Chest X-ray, PA view. Patient: 47 years old, sex M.
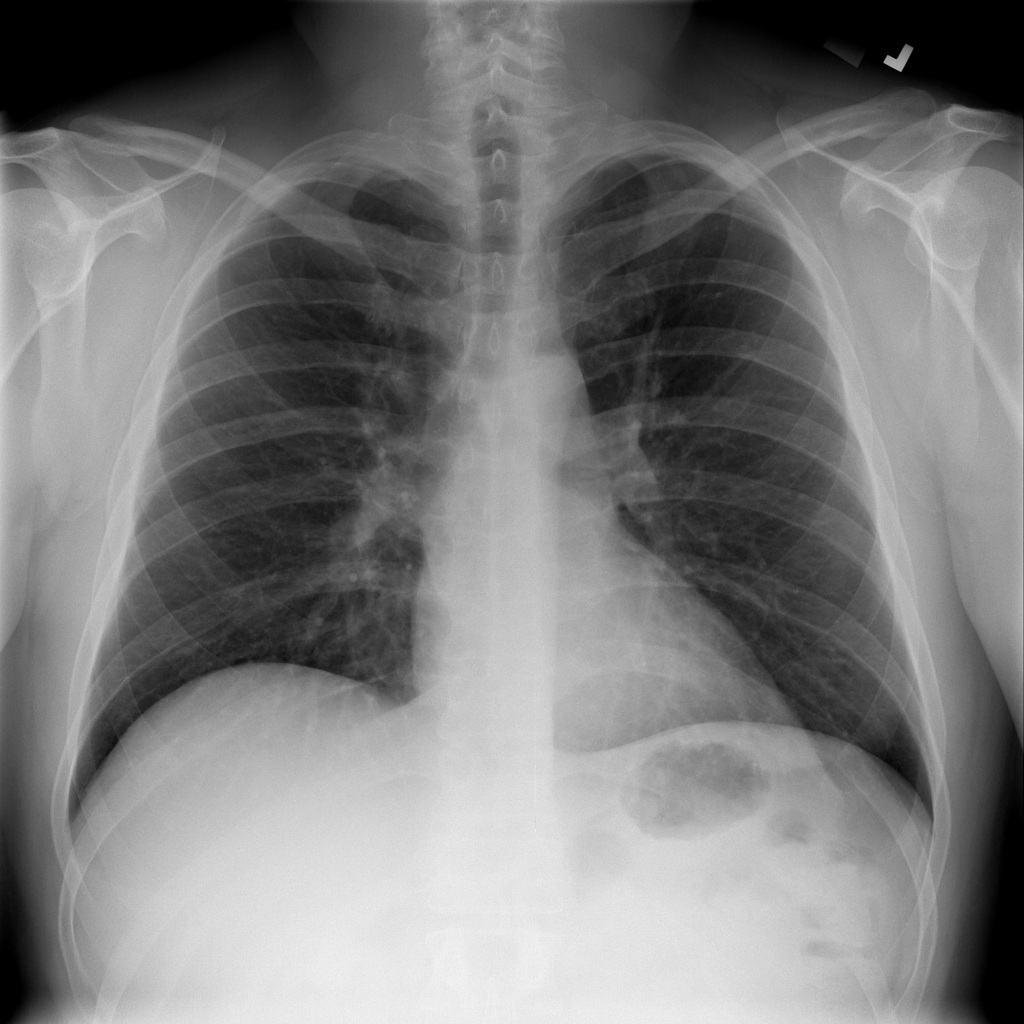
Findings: No Finding